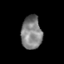
Tissue: skin
Cell type: Epithelial cells
Senescence score: 0.2806
Nuclear area (px): 666
Mean DAPI intensity: 130.26